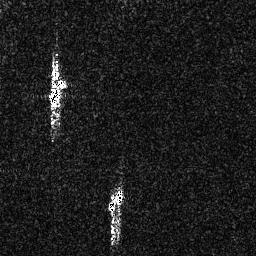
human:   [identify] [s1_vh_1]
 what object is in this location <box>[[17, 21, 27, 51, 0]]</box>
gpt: <ref>1 large ship at the left</ref>